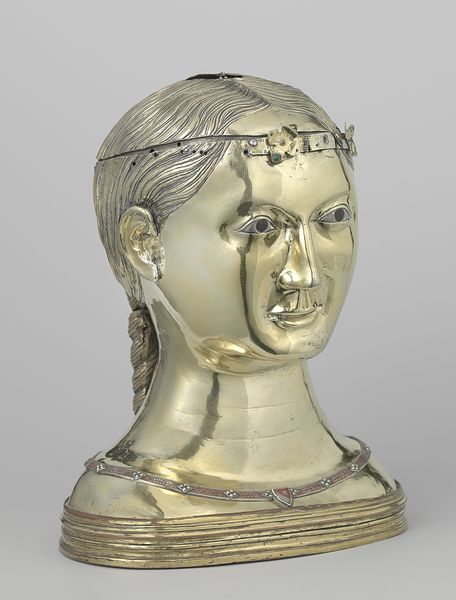
Titel: Reliekbuste van de H. Thekla
Standort: Amsterdam
Institution: Rijksmuseum
Schlagwörter: femme, bronze, louvre, buste, visage, décoration, boite, métal, or, orfèvrerie, emboitement, ivoir, métallique